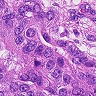
Metastatic tissue present: yes